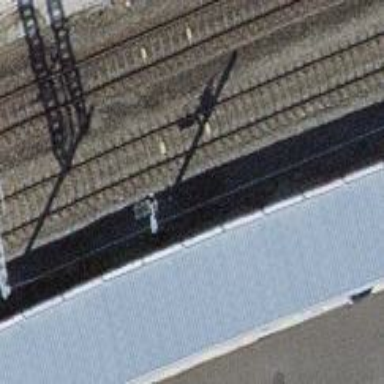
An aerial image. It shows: Railway signal.